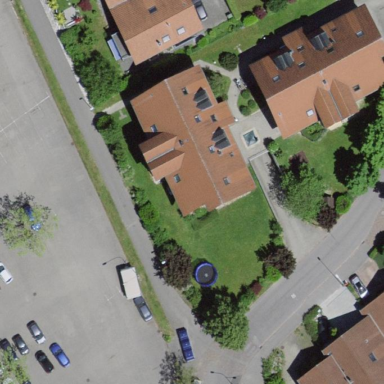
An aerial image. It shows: Gabled apartments building with roof tiles.